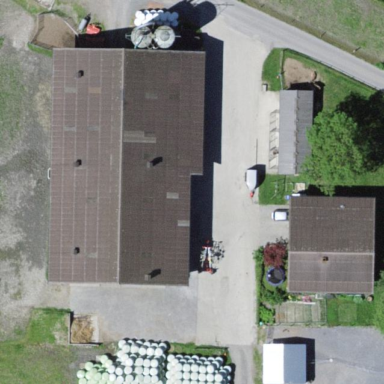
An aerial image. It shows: Farmyard area.